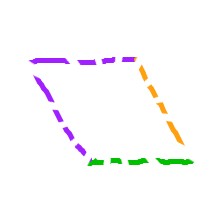
Shape: parallelogram